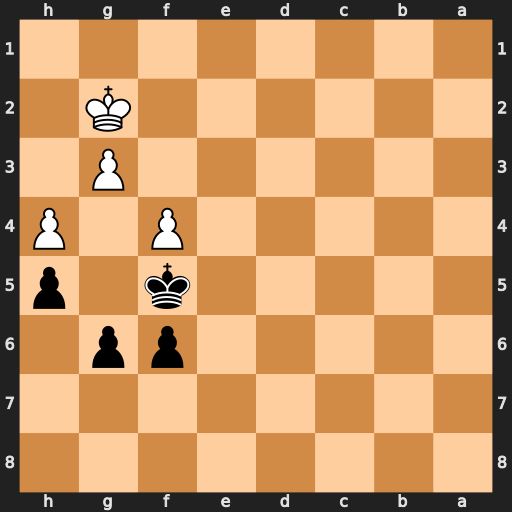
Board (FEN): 8/8/5pp1/5k1p/5P1P/6P1/6K1/8
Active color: b
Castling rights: -
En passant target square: -
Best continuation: Kg4 Kf2 Kh3 f5 gxf5 Kf3 Kh2